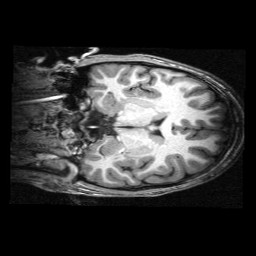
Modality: T1w
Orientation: coronal
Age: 11
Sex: male
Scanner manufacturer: siemens
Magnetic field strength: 3 T
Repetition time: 2.3 s
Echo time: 0.00336 s